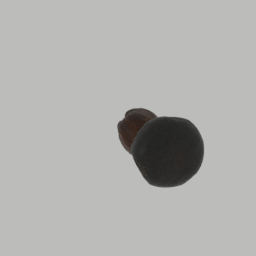
Label: nature